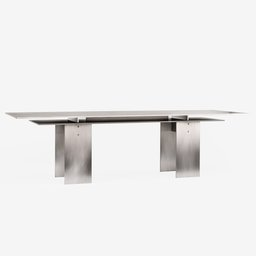
Label: furniture